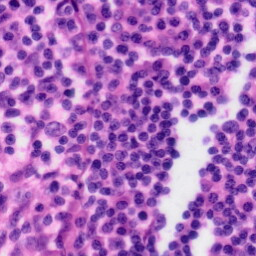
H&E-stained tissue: Tonsil